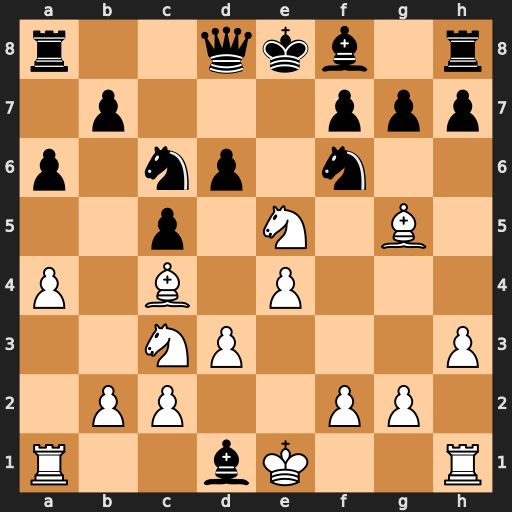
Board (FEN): r2qkb1r/1p3ppp/p1np1n2/2p1N1B1/P1B1P3/2NP3P/1PP2PP1/R2bK2R
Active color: w
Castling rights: KQkq
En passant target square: -
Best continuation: Bxf7+ Ke7 Nd5#